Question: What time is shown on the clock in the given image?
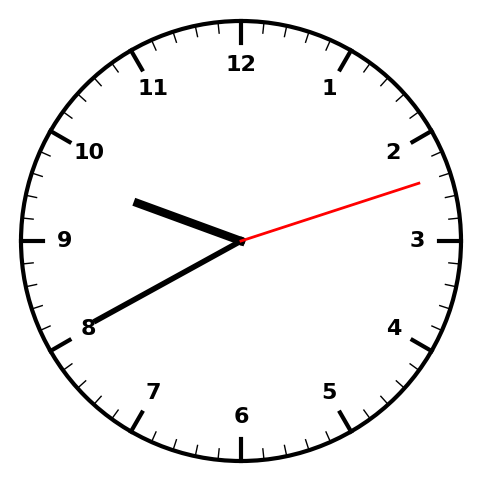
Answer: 09:40:12